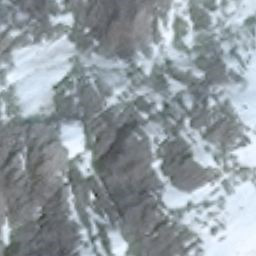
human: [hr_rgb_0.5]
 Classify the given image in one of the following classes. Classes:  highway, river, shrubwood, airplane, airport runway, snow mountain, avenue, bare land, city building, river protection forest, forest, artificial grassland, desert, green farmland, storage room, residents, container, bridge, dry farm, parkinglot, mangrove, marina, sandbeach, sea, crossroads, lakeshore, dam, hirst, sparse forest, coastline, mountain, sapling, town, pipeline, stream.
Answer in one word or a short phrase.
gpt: snow mountain